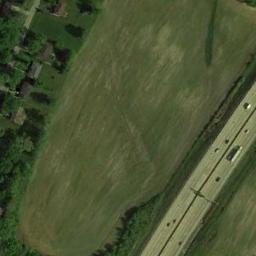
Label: meadow